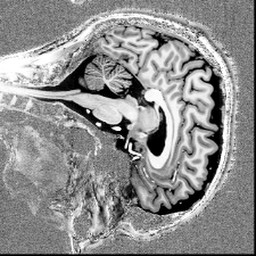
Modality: UNIT1
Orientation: sagittal
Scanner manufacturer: siemens
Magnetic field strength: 6.98 T
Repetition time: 4.75 s
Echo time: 0.00277 s